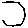
Label: hexagon